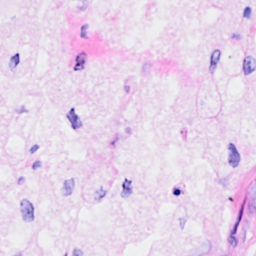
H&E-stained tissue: Breast